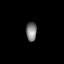
Tissue: prostate
Cell type: T cells
Senescence score: 0.2738
Nuclear area (px): 200
Mean DAPI intensity: 127.5